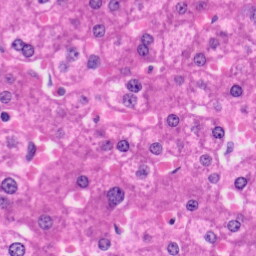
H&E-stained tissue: Liver